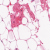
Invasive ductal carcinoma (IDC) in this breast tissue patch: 0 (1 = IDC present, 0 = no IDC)